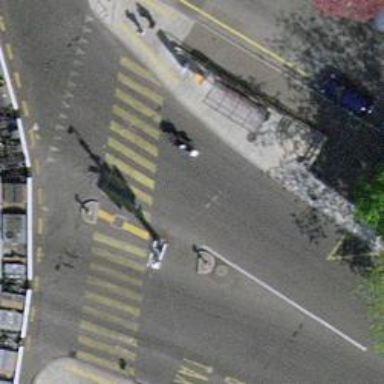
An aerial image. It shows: Tertiary road with asphalt surface and trolley wires.